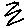
Label: zigzag